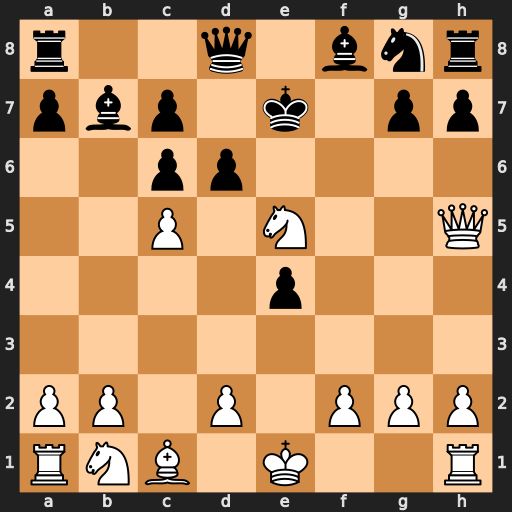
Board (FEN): r2q1bnr/pbp1k1pp/2pp4/2P1N2Q/4p3/8/PP1P1PPP/RNB1K2R
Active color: w
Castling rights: KQ
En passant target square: -
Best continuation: Qf7#